Question: Count the number of objects in the diagram.
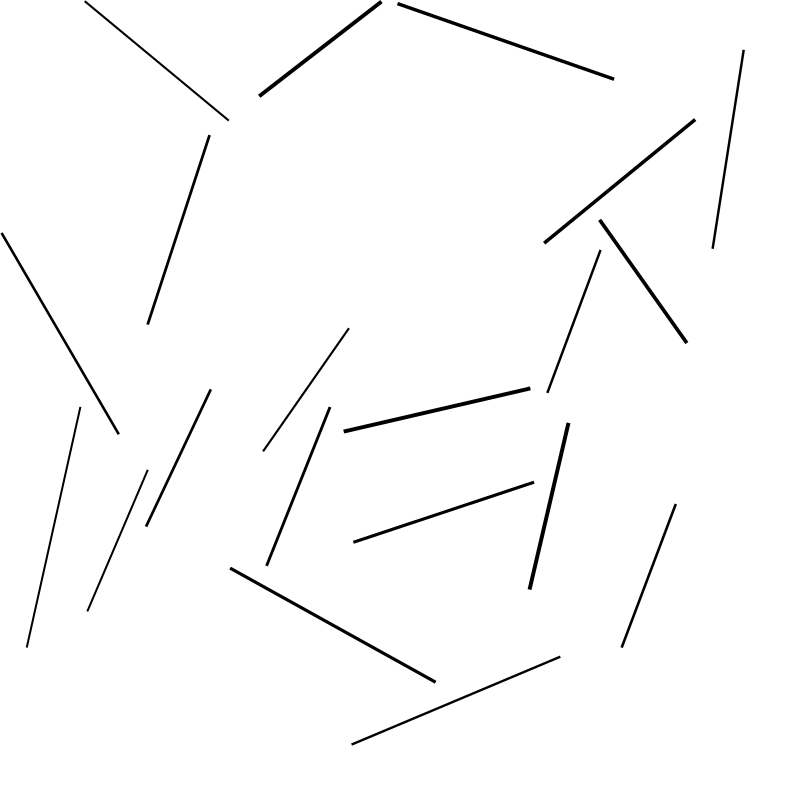
Answer: 20